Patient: sex F, age 52
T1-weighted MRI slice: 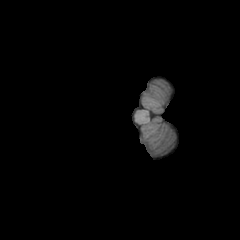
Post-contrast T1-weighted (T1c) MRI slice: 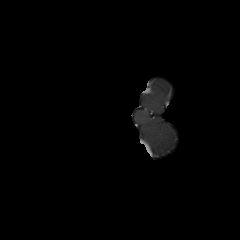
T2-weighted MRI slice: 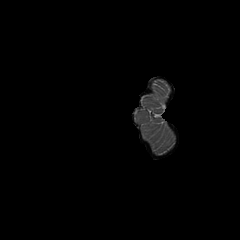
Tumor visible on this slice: no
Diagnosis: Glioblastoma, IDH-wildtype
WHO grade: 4